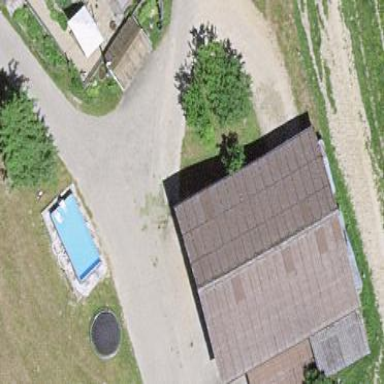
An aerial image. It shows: Shed building.